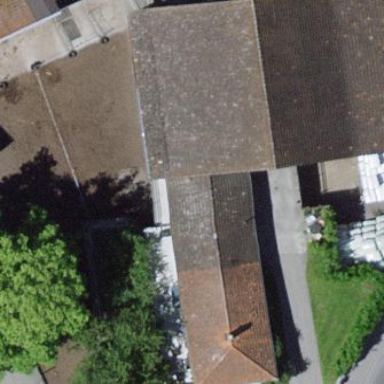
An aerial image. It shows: Farm building.